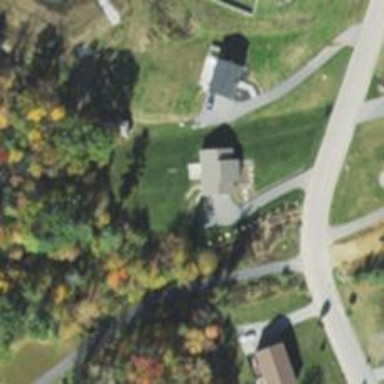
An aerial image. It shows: Residential driveway used as service road.